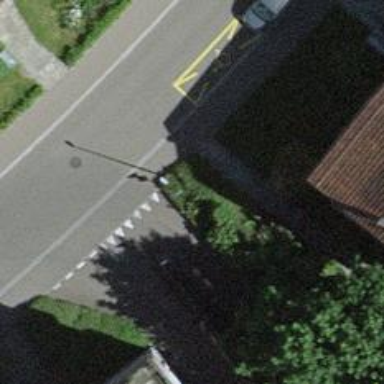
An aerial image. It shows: Residential road with asphalt surface and sidewalks on both sides.